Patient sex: M
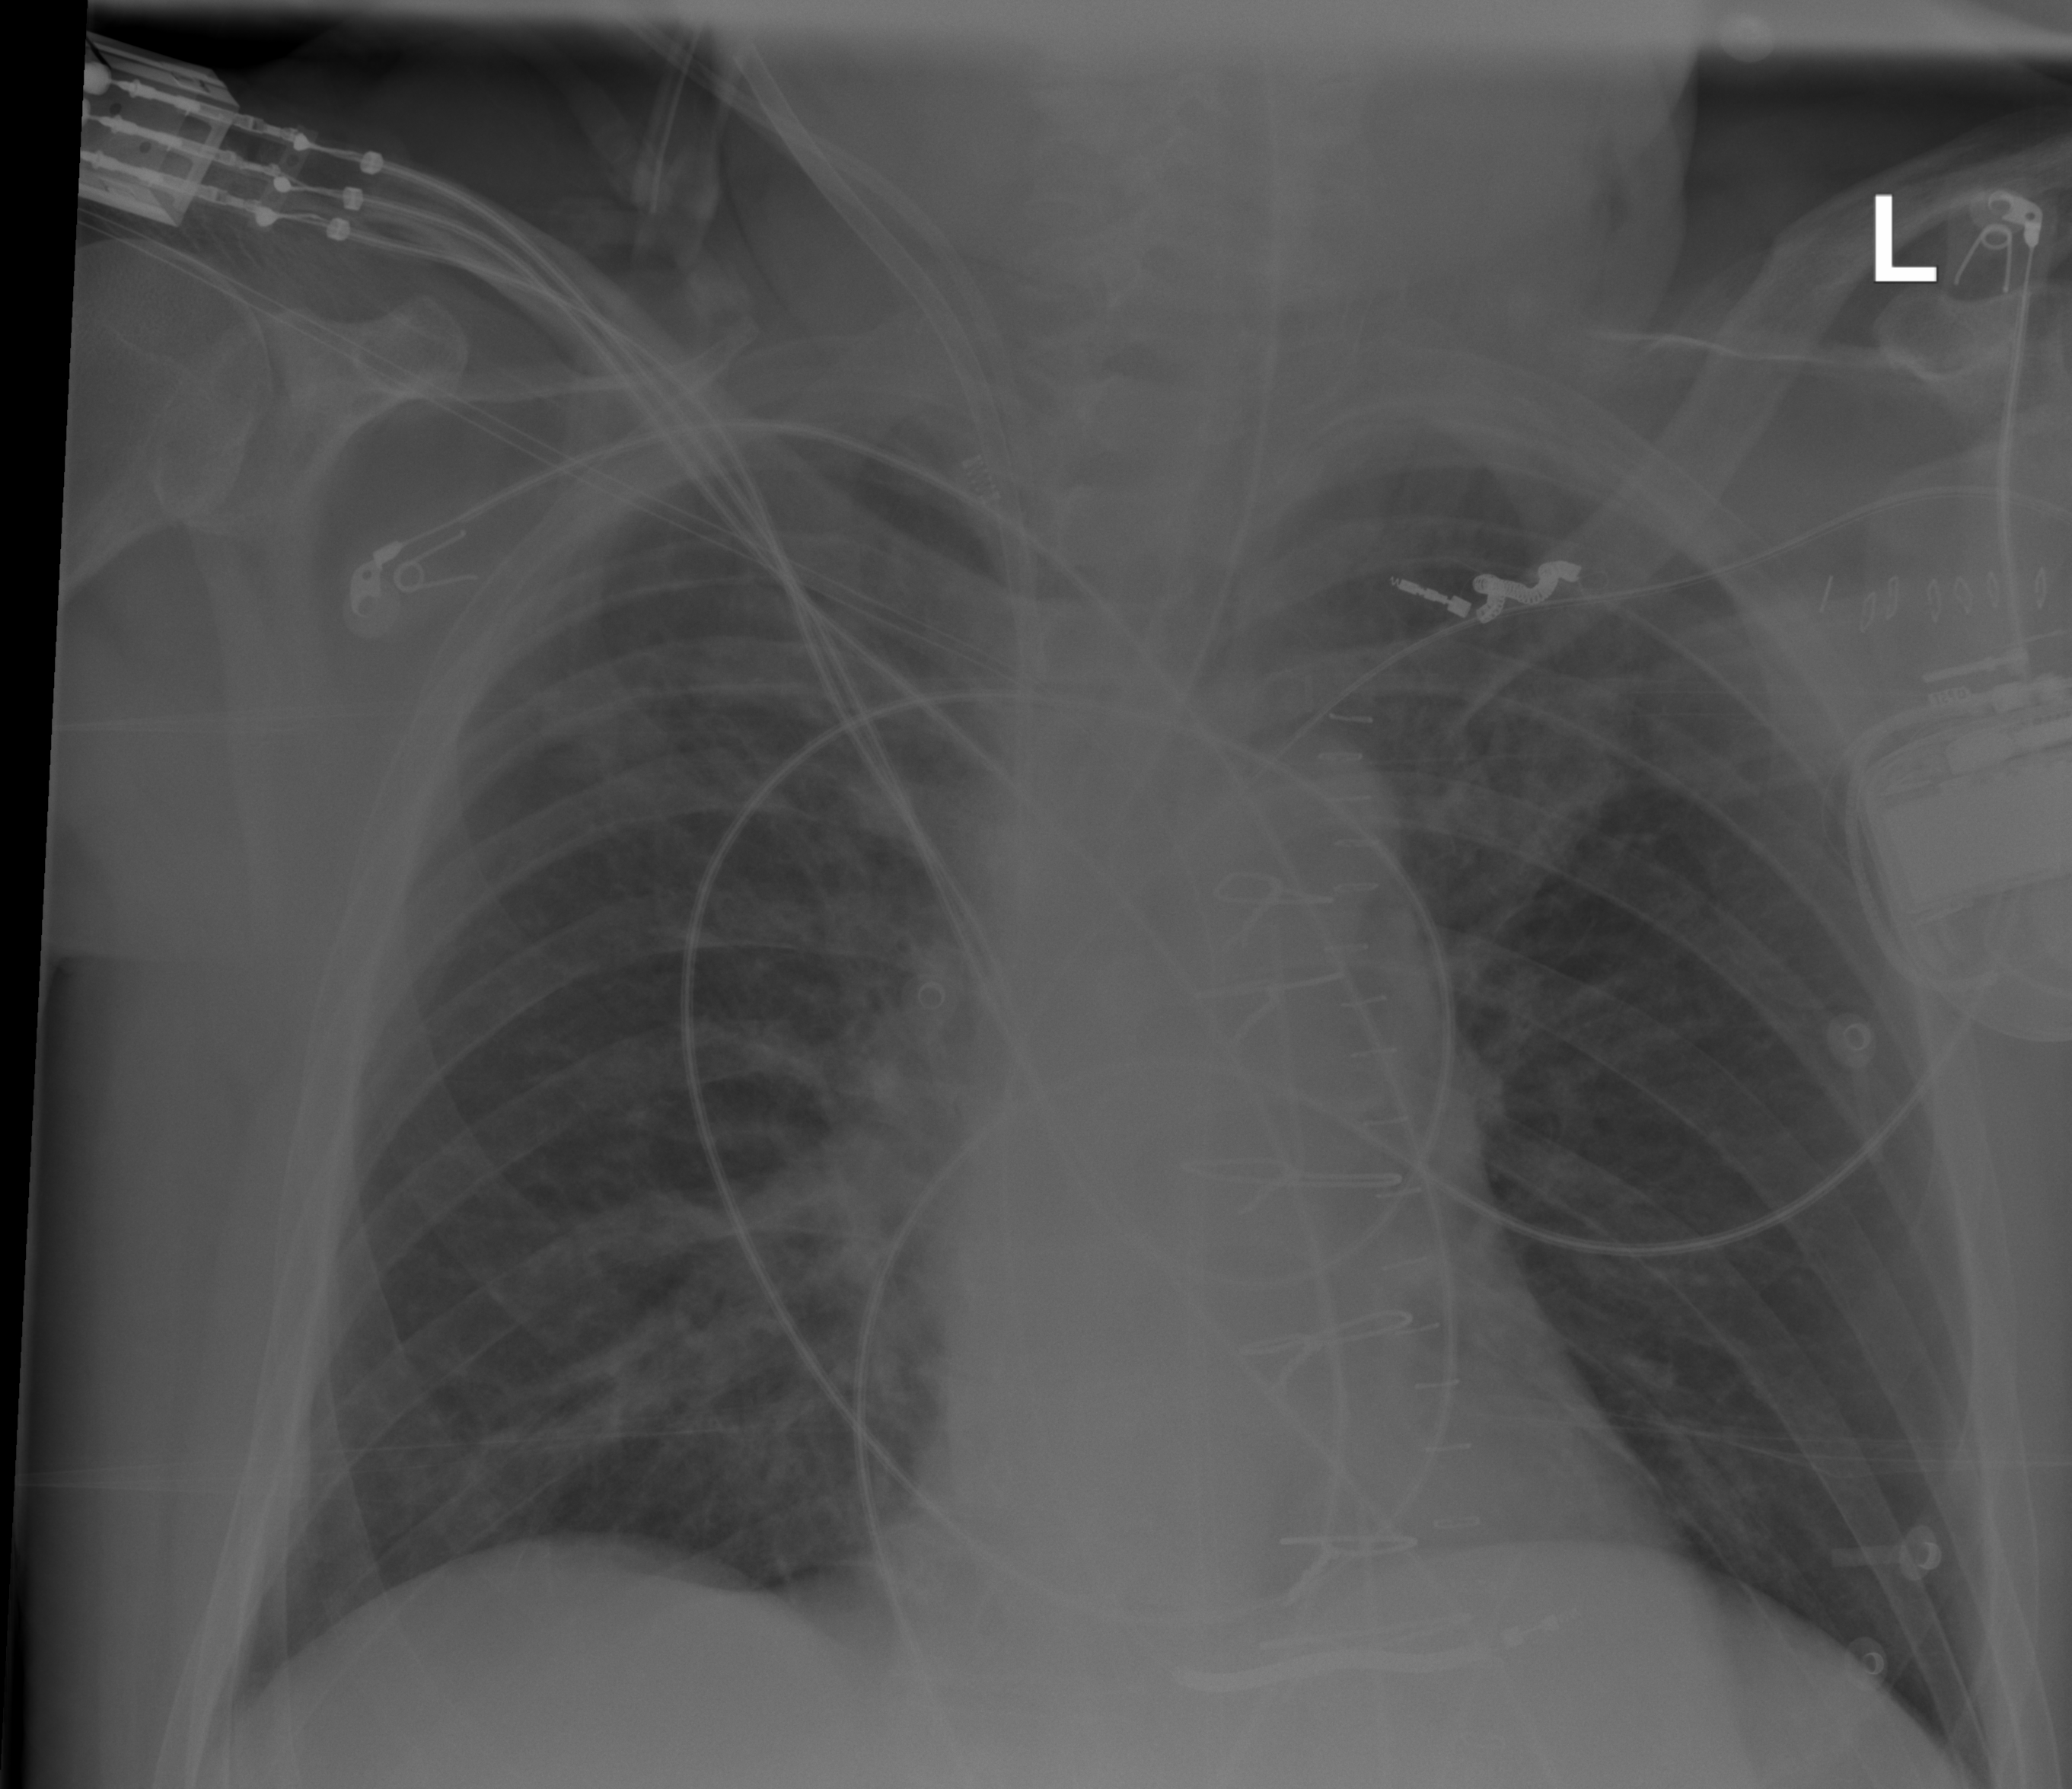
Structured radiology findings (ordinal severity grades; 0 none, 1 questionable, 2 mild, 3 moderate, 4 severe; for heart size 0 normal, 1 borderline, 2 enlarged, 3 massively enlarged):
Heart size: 0
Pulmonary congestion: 0
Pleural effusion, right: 0
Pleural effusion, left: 0
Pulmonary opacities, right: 0
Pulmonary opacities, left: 0
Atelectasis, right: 0
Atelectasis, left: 0